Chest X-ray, PA view. Patient: 50 years old, sex M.
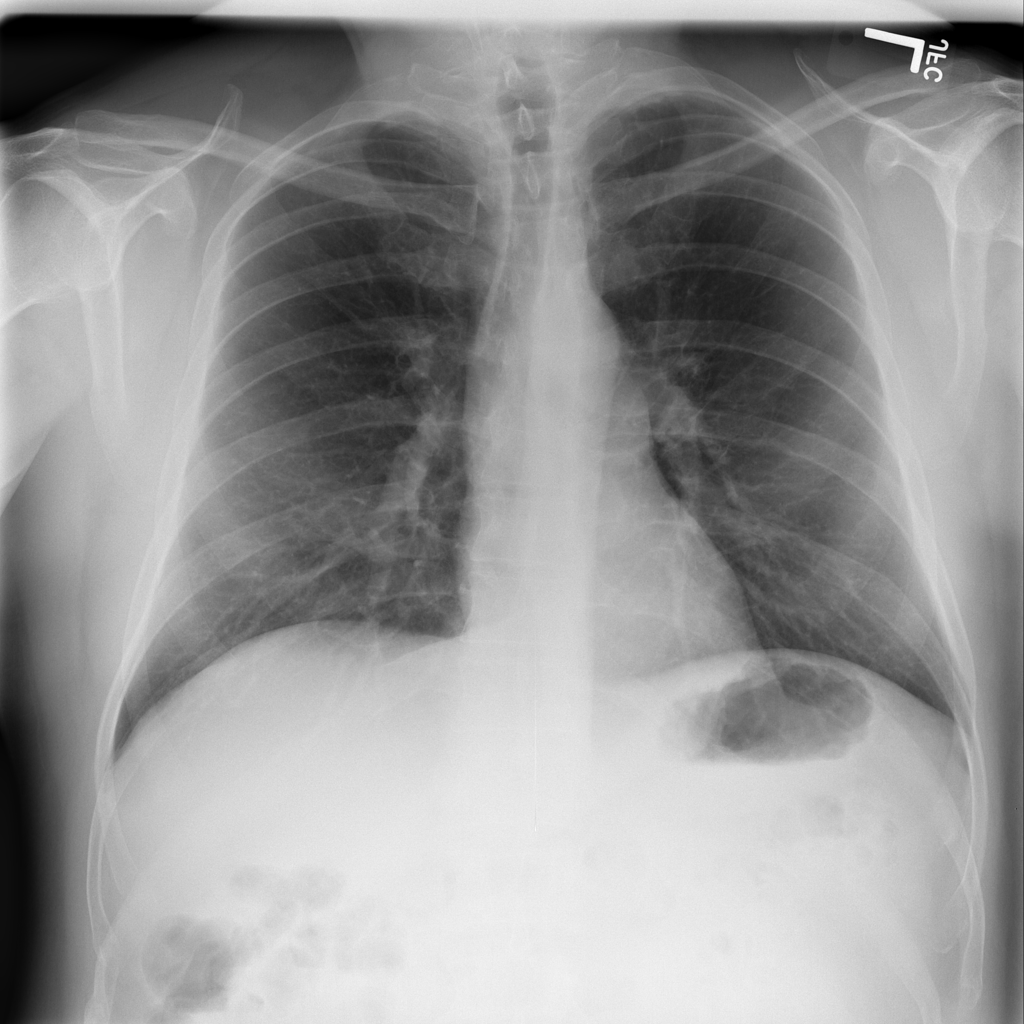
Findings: No Finding